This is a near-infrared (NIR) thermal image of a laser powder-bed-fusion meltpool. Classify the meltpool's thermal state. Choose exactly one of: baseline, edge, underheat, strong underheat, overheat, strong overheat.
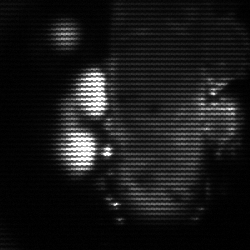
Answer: strong underheat